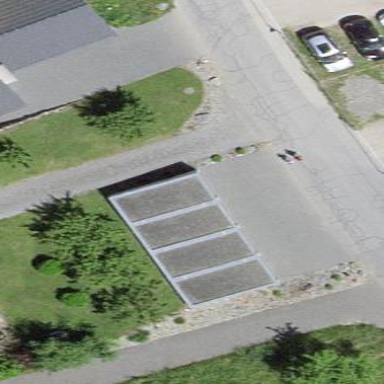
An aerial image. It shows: Garage building.